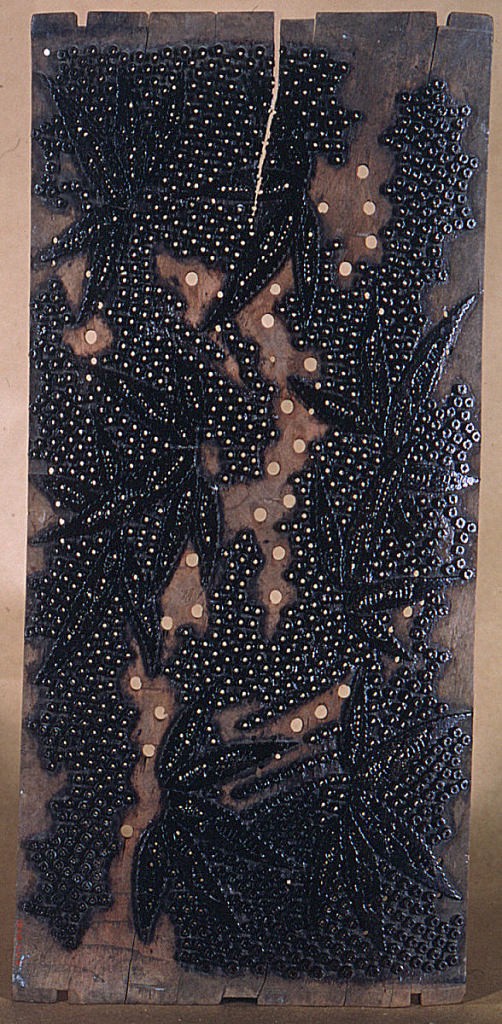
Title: Printing block
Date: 19th century
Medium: wood
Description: Design of narrow scalloped leaves on a background with numerous minute rings. Depressed part has holes for applying dyestuffs.